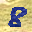
Label: 8